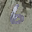
Label: 6